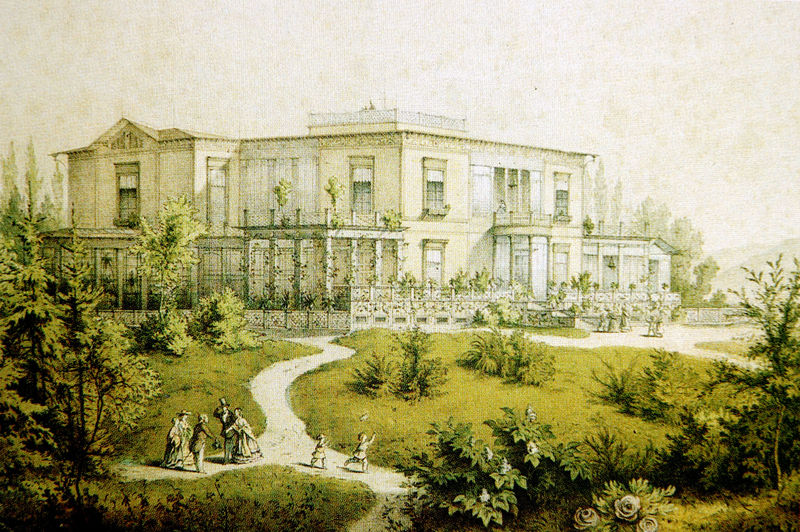
Titel: Villa Gruber bei Lindau, Ansicht von SW
Künstler: Anton Harrer
Standort: Lindau
Institution: Stadtmuseum
Schlagwörter: baum, berg, blätter, dunkel, gemälde, himmel, mann, schatten, weiß, aquarell, bäume, dreieck, frauen, grün, landschaft, menschen, mädchen, blume, blumen, fenster, frau, glas, grau, hell, hut, hüte, kleid, kleider, licht, männer, nacht, schwarz, straße, säule, säulen, tür, zeichnung, anlage, blüten, dach, dame, gebäude, gras, haus, park, parkanlage, rasen, rose, rosen, schloss, weg, wiese, zaun, beige, leute, zylinder, wand, architektur, mensch, hügel, natur, strauch, busch, büsche, gebüsch, pfad, sonne, sträucher, wege, familie, kind, personen, blatt, person, pflanze, pflanzen, zilinder, kinder, garten, ranken, balkon, terrasse, türen, jungen, laufen, farben, giebel, mauer, farbe, hecke, tag, spazieren, tannen, spielen, junge, zinnen, balkone, wände, spiel, erker, tusche, veranda, palast, balustrade, spaziergang, tanne, flora, schmetterling, tinte, spielend, dreiecksgiebel, portal, villa, gesims, risalit, gutshof, mauern, landhaus, portikus, simse, fangen, fauna, begrüssung, freitreppe, gebäud, herrenhaus, vordach, köcher, bau, laube, manschen, natürlich, wintergarten, baäume, zinne, palais, abakus, begrüssen, flachdach, gesimse, gartenanlage, protal, schlosspark, baluster, wans, pergola, flora und fauna, sins, gartenansicht, schmetterlingsnetz, k, begegung, koinder